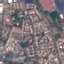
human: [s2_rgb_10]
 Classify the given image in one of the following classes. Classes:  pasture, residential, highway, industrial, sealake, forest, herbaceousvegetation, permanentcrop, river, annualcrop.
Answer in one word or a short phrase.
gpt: Residential